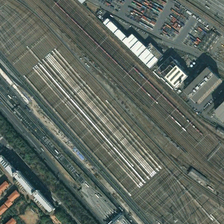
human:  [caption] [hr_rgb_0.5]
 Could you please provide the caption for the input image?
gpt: many trains are running on the red track beside the road .

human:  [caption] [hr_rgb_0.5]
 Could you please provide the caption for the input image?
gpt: a road above the track surrounded by a dense residential area .

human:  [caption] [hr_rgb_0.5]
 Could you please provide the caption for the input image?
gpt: some buildings are in two sides of a railway station .

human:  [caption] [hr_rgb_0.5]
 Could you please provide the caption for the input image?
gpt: some buildings are in two sides of a railway station .

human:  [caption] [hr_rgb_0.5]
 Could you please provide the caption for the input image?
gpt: many trains are running on the red track beside the road .